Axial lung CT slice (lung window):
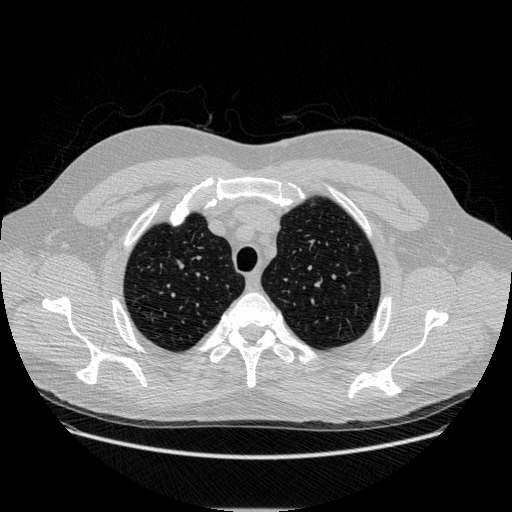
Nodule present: no